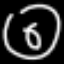
Label: donut